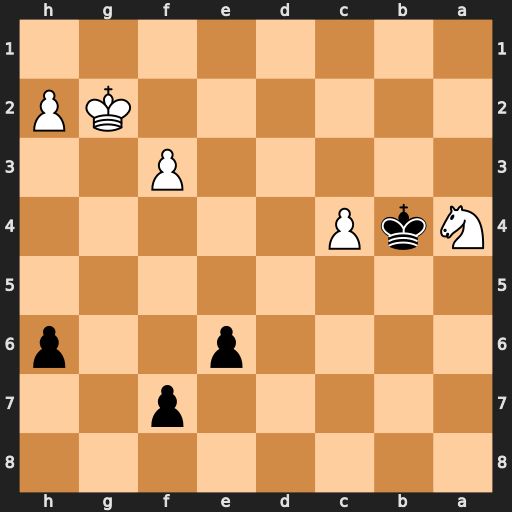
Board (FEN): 8/5p2/4p2p/8/NkP5/5P2/6KP/8
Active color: b
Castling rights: -
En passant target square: -
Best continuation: Kxa4 Kg3 Kb4 Kf4 f6